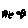
Label: bird